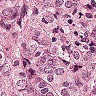
Metastatic tissue present: yes